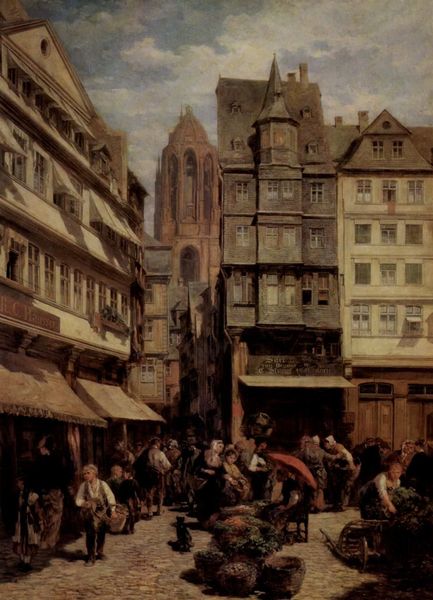
Titel: Frankfurt am Main, Blick vom Römerberg über den Altmarkt zum Domturm
Künstler: Anton Burger
Standort: Frankfurt (am Main)
Institution: Historisches Museum
Schlagwörter: blau, dunkel, gemälde, himmel, mann, schatten, weiß, wolken, frauen, menschen, ocker, sitzen, stadt, blumen, braun, fenster, frau, grau, holz, licht, männer, orange, pfeiler, schwarz, stuhl, tür, dach, gebäude, haus, hund, obst, regenschirm, rot, schirm, sonnenschirm, tier, tiere, wolke, beige, haube, leute, hemd, kappe, mütze, angebot, stein, tragen, bild, öl, häuser, gehen, kirche, sonne, boden, händler, kind, personen, gotik, handel, kamine, kinder, turm, gemüse, balkon, düster, fassade, fassaden, gasse, ort, pflaster, türen, getreide, körbe, dorf, dächer, giebel, geschäfte, laden, läden, markt, platz, karre, häuse, ölgemälde, blue, church, crowd, men, oil, people, red, white, women, dark, painting, spitz, weib, weiber, windows, yellow, korb, brown, perspective, weste, tor, balkone, katze, erker, schild, ruine, veranda, verkauf, fensterkreuz, türmchen, dom, kopfsteinpflaster, getümmel, regenschirme, kathedrale, römer, tore, risalit, gotisch, anbieten, clouds, life, man, sky, stone, mittelalter, tonig, building, house, landscape, german, houses, street, tower, village, fachwerk, marktplatz, etagen, boy, road, view, belebt, verkaufen, stockwerke, dog, marktfrau, town, allemand, dachluke, markise, holztor, henkelkorb, spitzweg, city, basket, hausfront, mietshäuser, cat, holzbau, dachgiebel, courtyard, square, häuserfront, brick, buildings, walk, watercolor, markisen, altstadt, jalousien, medieval, dachspitz, handeln, waren, roter schirm, peaks, sonnensegel, marktszene, sonnendach, marktschreier, shadows, dutch, spire, steeple, work, farmers, frankfurt, kopfsteinplaster, market, stadthäuser, business, menshcen, parasol, towers, verande, ladenschild, rue, wochenmarkt, awning, leuten, tall, scène, sonnenschrim, store, cobblestones, immeubles, rooftops, stucco, steim, awnings, shopping, shops, skye, busy, cobblestone, morning, merchants, stands, vendors, place, bartholomäuskirche, römerplatz, teiben, baskets, buying, marketplace, selling, schirn, warenkörbe, staende, marché, merchant, barrow, marquee, hilm, citty, timbered, structures, city street, bundles, animation, scy, open market